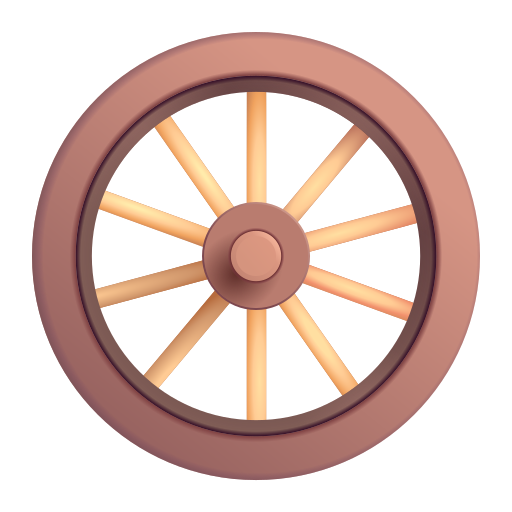
wheel color